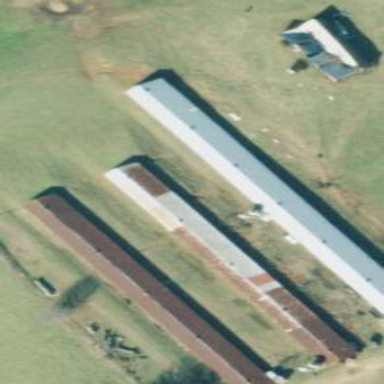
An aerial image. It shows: Farm building.